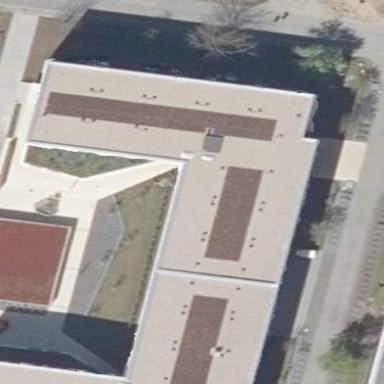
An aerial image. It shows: Dormitory building.